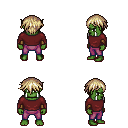
a pixel art fantasy rpg character, male body template, orc, green skin, maroon long-sleeve shirt, magenta pants, white blonde short bangs hairstyle, cloth bracers, four views (front, back, left, right), 2x2 character sprite sheet, small pixel art, hard edges, no anti-aliasing